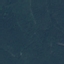
Land use / land cover: Forest